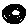
Label: circle